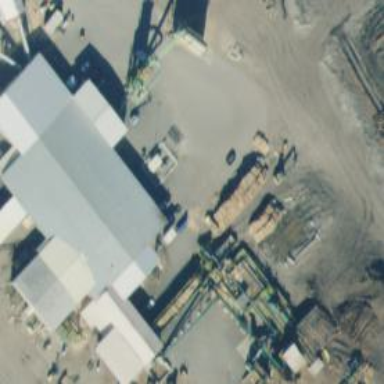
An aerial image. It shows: Sawmill craft.